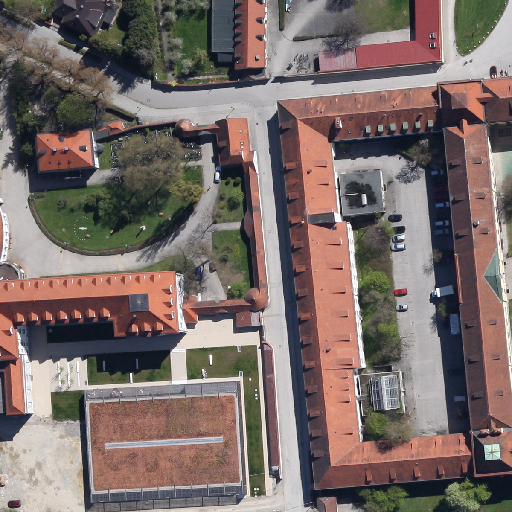
Referring expression: sidewalk along with tree